Question: I would like to accomplish this layout with CSS and HTML.

I started a <URL> which is a start, but I don't know how to make the fonts look more like the goal.
'''
<!DOCTYPE html>
<html>
<head>
<meta http-equiv="Content-type" content="text/html;charset=UTF-8">
<title>Register</title>
<script src="/scripts/jquery/jquery-1.9.1.js" type="text/javascript"></script>
<script src="/scripts/application.js" type="text/javascript"></script>
<link href="/css/style.css" rel="stylesheet" type="text/css">
</head>
<body>
<h3 class="marg-left title"><img src="/images/logga.png"> Account Administration</h3>
<hr />
<a href="/admin/adduser">Add new account</a> <br> <a href="/admin/search">Search account</a> <br> <a href="/admin/search">Export</a> <br> <a href="/admin/search">Import</a> <br> <a href="/admin/search">Setup</a> <br> <a href="/admin/adminmenu">Log out</a>
</body>
</html>
'''
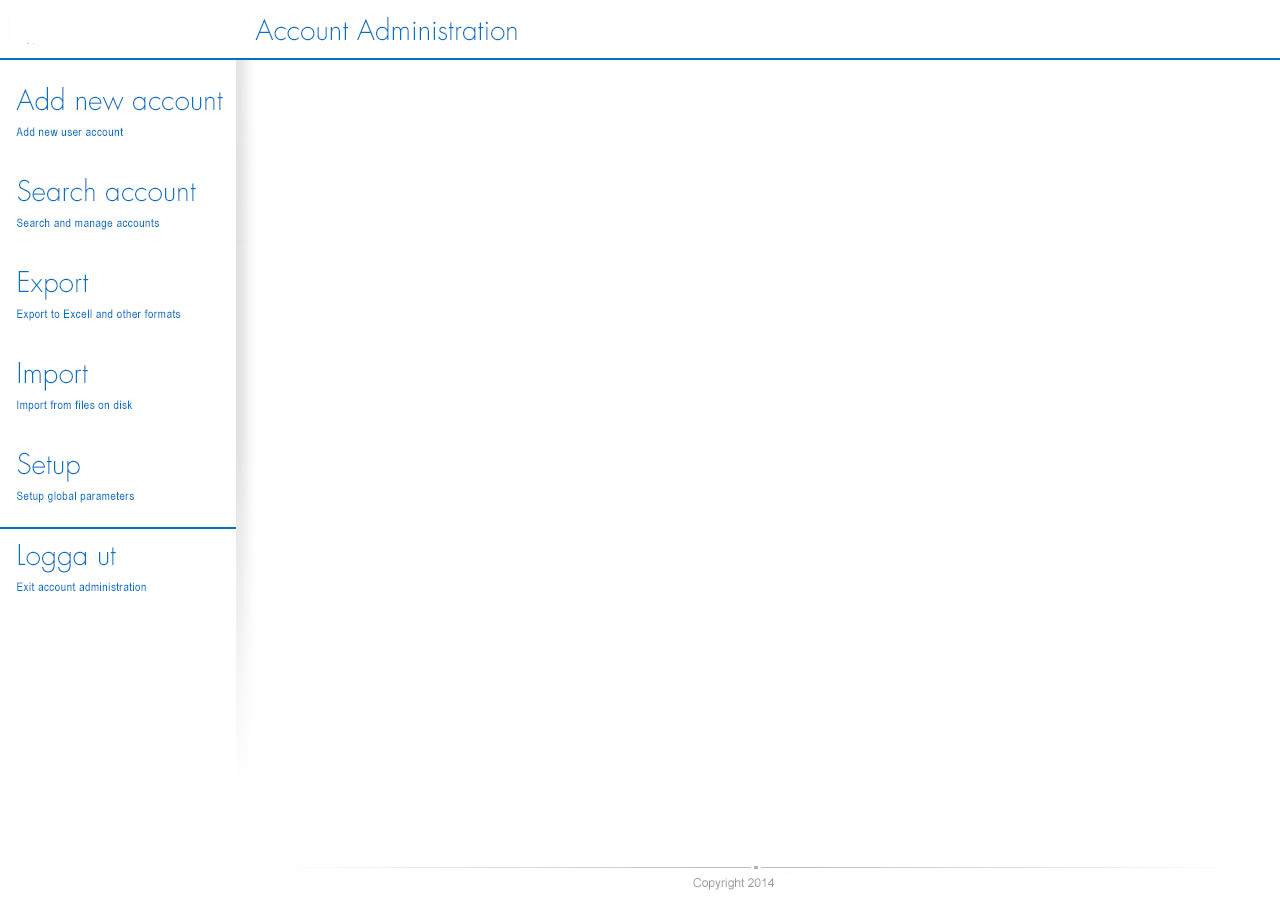
Answer: I created a fiddle that closely matches your UI mockup. Unfortunately futura is not a very freely accessible web font, so I have instead used a google font called 'Raleway'.
For the single button links on the sidebar I have created button modules, just add or delete these as you wish. Hope you find it useful!
'''
<!-- SINGLE BUTTON MODULE -->
<a href="#"><div class="navigation-button">
<div class="navigation-header">Add new account</div>
<div class="navigation-desc">Add new user account</div>
</div></a>
'''
<URL>